Question: In the previous version of Sencha Architect 2, there's no problem. I've just upgrade to Sencha Architect 3, and I can't seem to make a container to fill the browser screen.
My web has a Viewport. Inside there's a Container with the background. But normally it would fill the whole browser, but it doesn't in this case. The Container can't fill all of the browser height, it just stops midway. Here are some code of the Viewport:
'''
Ext.define('QuickDecisionExtJS.view.AppViewport', {
extend: 'Ext.container.Viewport',
id: 'AppView',
layout: {
type: 'card'
},
initComponent: function() {
var me = this;
Ext.applyIf(me, {
items: [
{
xtype: 'container',
cls: 'loginBackground',
id: 'LoginView',
items: [
{
xtype: 'form',
cls: 'loginForm',
frame: true,
id: 'frmLogin',
width: 450,
defaults: {
anchor: '100%'
},
bodyPadding: '5px',
icon: 'resources/Start.png',
title: 'Dang nhap he thong'
},
{
xtype: 'image',
id: 'imgLogin',
src: 'resources/QuickDecision.png'
}
]
}
]
});
me.callParent(arguments);
}
});
'''
My web has two views, a login view and a main view, each has their own background. That's why I added a CSS class for the login container. I use the Sencha Neptune theme. Anyway to solve this? Does it have anything to do with CSS? I will post some CSS just in case:
'''
.loginBackground {
background-image: url('resources/white-metro.jpg');
background-size: 100% 100%;
}
.loginForm {
margin: 15% auto;
}
'''
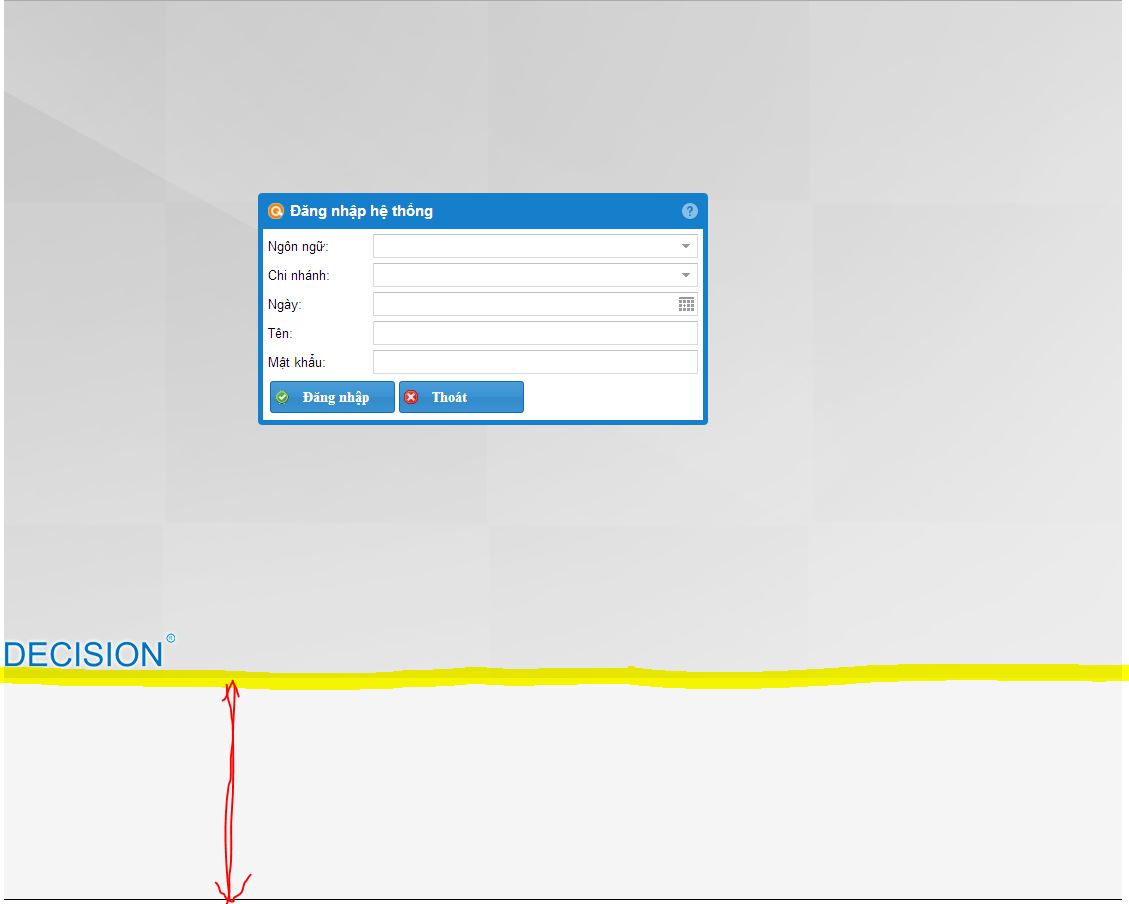
Answer: I think this is occurring because whatever div the '.loginBackground' class is applied to is not completely stretched. For a true fully stretched background I would remove the loginBackground class in favor of the following definition:
'''
body {
background-image: url('resources/white-metro.jpg');
background-size: 100% 100%;
}
'''
You could then completely remove the ''loginBackground'' container since it appears to just be extra nesting and the viewport will by default be rendered to the page's '<body>' element.